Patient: sex F, age 58
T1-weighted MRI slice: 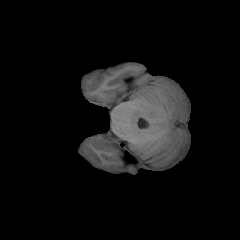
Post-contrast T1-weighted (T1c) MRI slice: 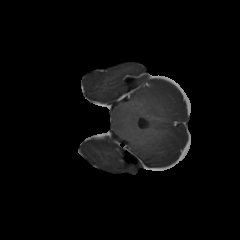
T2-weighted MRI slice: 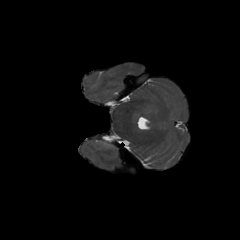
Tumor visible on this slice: yes
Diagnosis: Glioblastoma, IDH-wildtype
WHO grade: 4